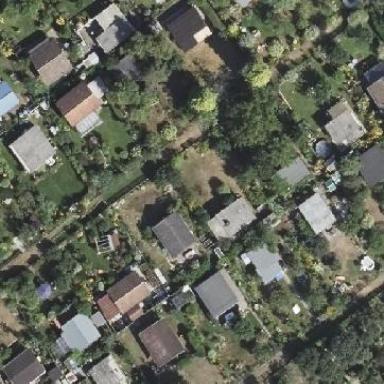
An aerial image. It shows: Plot in the allotments.